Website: crate-barrel
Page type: stored-credit-cards
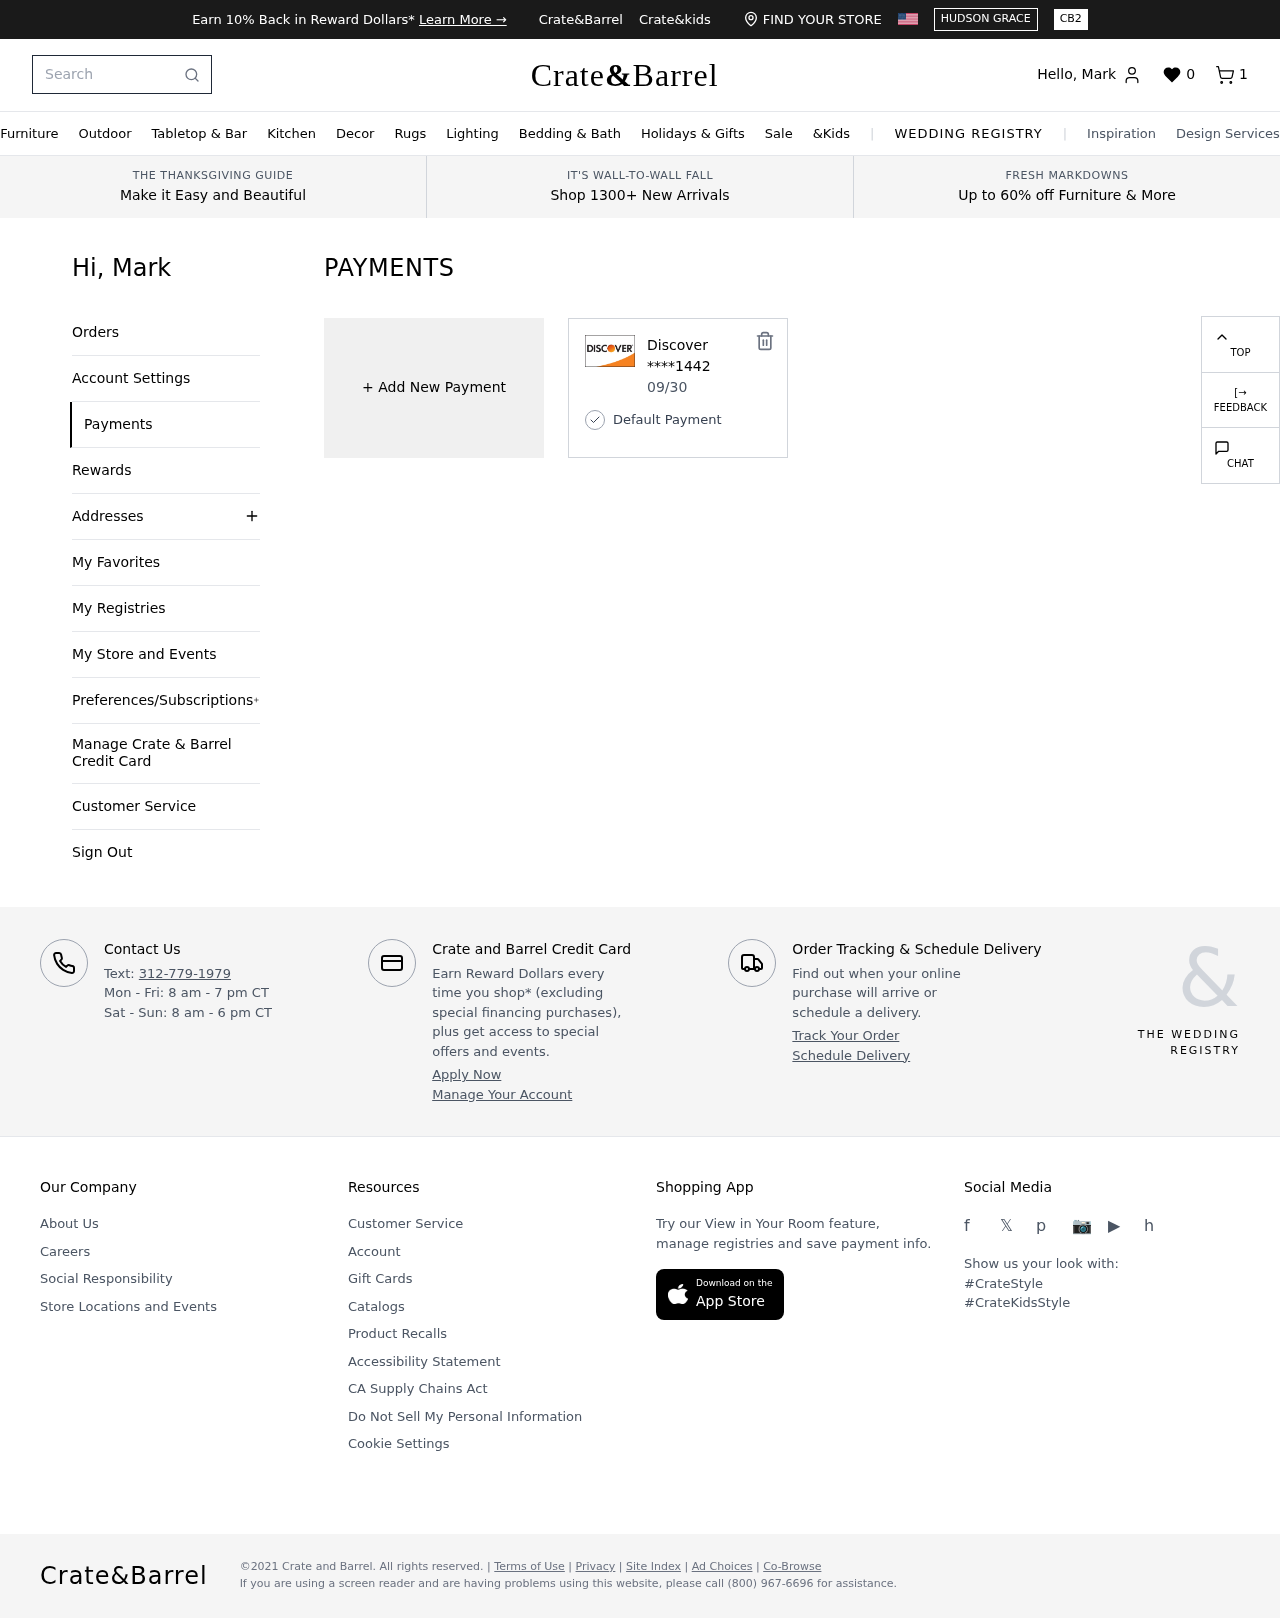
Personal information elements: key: PII_CARD_EXPIRY
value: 09/30
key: PII_CARD_LAST4
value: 1442
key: PII_CARD_TYPE
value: Discover
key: PII_FIRSTNAME
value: Mark
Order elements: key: ORDER_NUM_ITEMS
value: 1
Search elements: key: HEADER_SEARCH
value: Search
Other elements: key: FAVORITES_COUNT
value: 0